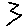
Label: zigzag